Question: My 'std::map' has pair of 'unique key' and 'unique value'. I usually find a key for a value and find a value for a key as well as.
I already know the method which by using 'std::find_if' + lambda, however I want to know if there are any better ways.
After searching, I've found <URL> and I've learned how to use 'std::binary_function'.
Using both approach, I've checked 'elapsed time'.
This is my code.
'''
typedef int USER_ID;
typedef std::string USER_NICK_NAME;
typedef std::map<USER_ID, USER_NICK_NAME> USER_MAP;
template<class T>
struct map_data_compare : public std::binary_function<typename T::value_type, typename T::mapped_type, bool>
{
public:
bool operator() (typename T::value_type &pair, typename T::mapped_type i) const
{
return pair.second == i;
}
};
int _tmain(int argc, _TCHAR* argv[])
{
USER_MAP user_map;
string nick_prefix = "test";
//make test map
for (int i = 0; i < 100000; i++)
{
std::ostringstream stream;
stream << i;
user_map.insert(USER_MAP::value_type(i, nick_prefix + stream.str()));
}
const USER_NICK_NAME nick_name = "test99999";
clock_t t;
//Method 1 : using find_if + lambda
cout << "Method 1 : using find_if + lambda" << endl;
t = clock();
auto it = std::find_if(user_map.begin(), user_map.end(), <URL>
{
return nick_name == user.second;
});
if (it != user_map.end())
{
cout << "found nickname " << nick_name.c_str() << ", at index " << it->first << endl;
}
t = clock() - t;
cout << "elapsed " << ((float)t)/CLOCKS_PER_SEC << " seconds" << endl;
cout << endl << endl;
//Method 2 : using find_if + binary_function
cout << "Method 2 : using using find_if + binary_function" << endl;
t = clock();
it = std::find_if(user_map.begin(), user_map.end(), std::bind2nd(map_data_compare<USER_MAP>(), nick_name));
if (it != user_map.end())
{
cout << "found nickname " << nick_name.c_str() << ", at index " << it->first << endl;
}
t = clock() - t;
cout << "elapsed " << ((float)t)/CLOCKS_PER_SEC << " seconds" << endl;
return 0;
}
'''
In my machine, is always faster than .
This is test result console.

So, My question is,
1. In my situation(I mean searching map by value), find_if + lambda is the best way? (Unfortunately, I can't use boost library.)
2. When I use std::binary_function?
3. I know that in C++ 11, 'std::binary_function' has bee deprecated. Could I know the reason?
Thank you for your time to view this thread and for trying to help.
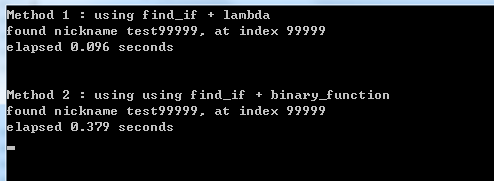
Answer: > In my situation(I mean searching map by value), find_if + lambda is the best way?
It's certainly the neatest way (assuming you can't use a second map, or perhaps a boost-style multi-index map, to find values quickly). In principle, using an equivalent functor and/or 'bind' shouldn't be significantly slower, the only difference here being that 'nick_name' is captured by value rather than reference; perhaps you haven't enabled optimisations, or perhaps your compiler doesn't optimise 'bind2nd' as well as one might hope.
> When I use 'std::binary_function'?
Historically, you'd inherit from it to inject type aliases ('first_argument_type', 'second_argument_type' and 'result_type') into your functor, if you didn't feel like defining them yourself. These were sometimes required, for example when using adapters like 'bind2nd' (which are also deprecated) to create a new functor based on your one.
> I know that in C++ 11, 'std::binary_function' has bee deprecated. Could I know the reason?
The types it defines are neither necessary or sufficient for the new-style variadic adapters like 'bind', so it no longer does anything useful.